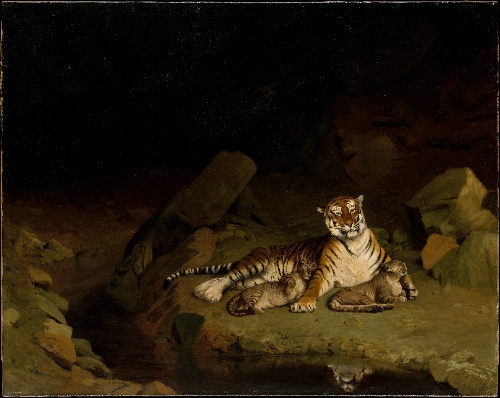
Title: Tiger and Cubs
Artist: Jean-Léon Gérôme
Artist bio: French, Vesoul 1824–1904 Paris
Date: ca. 1884
Object type: Painting
Classification: Paintings
Medium: Oil on canvas
Dimensions: 29 x 36 in. (73.7 x 91.4 cm)
Department: European Paintings
Credit line: Bequest of Susan P. Colgate, in memory of her husband, Romulus R. Colgate, 1936
Accession year: 1936
Repository: Metropolitan Museum of Art, New York, NY
Tags: Tigers